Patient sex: M
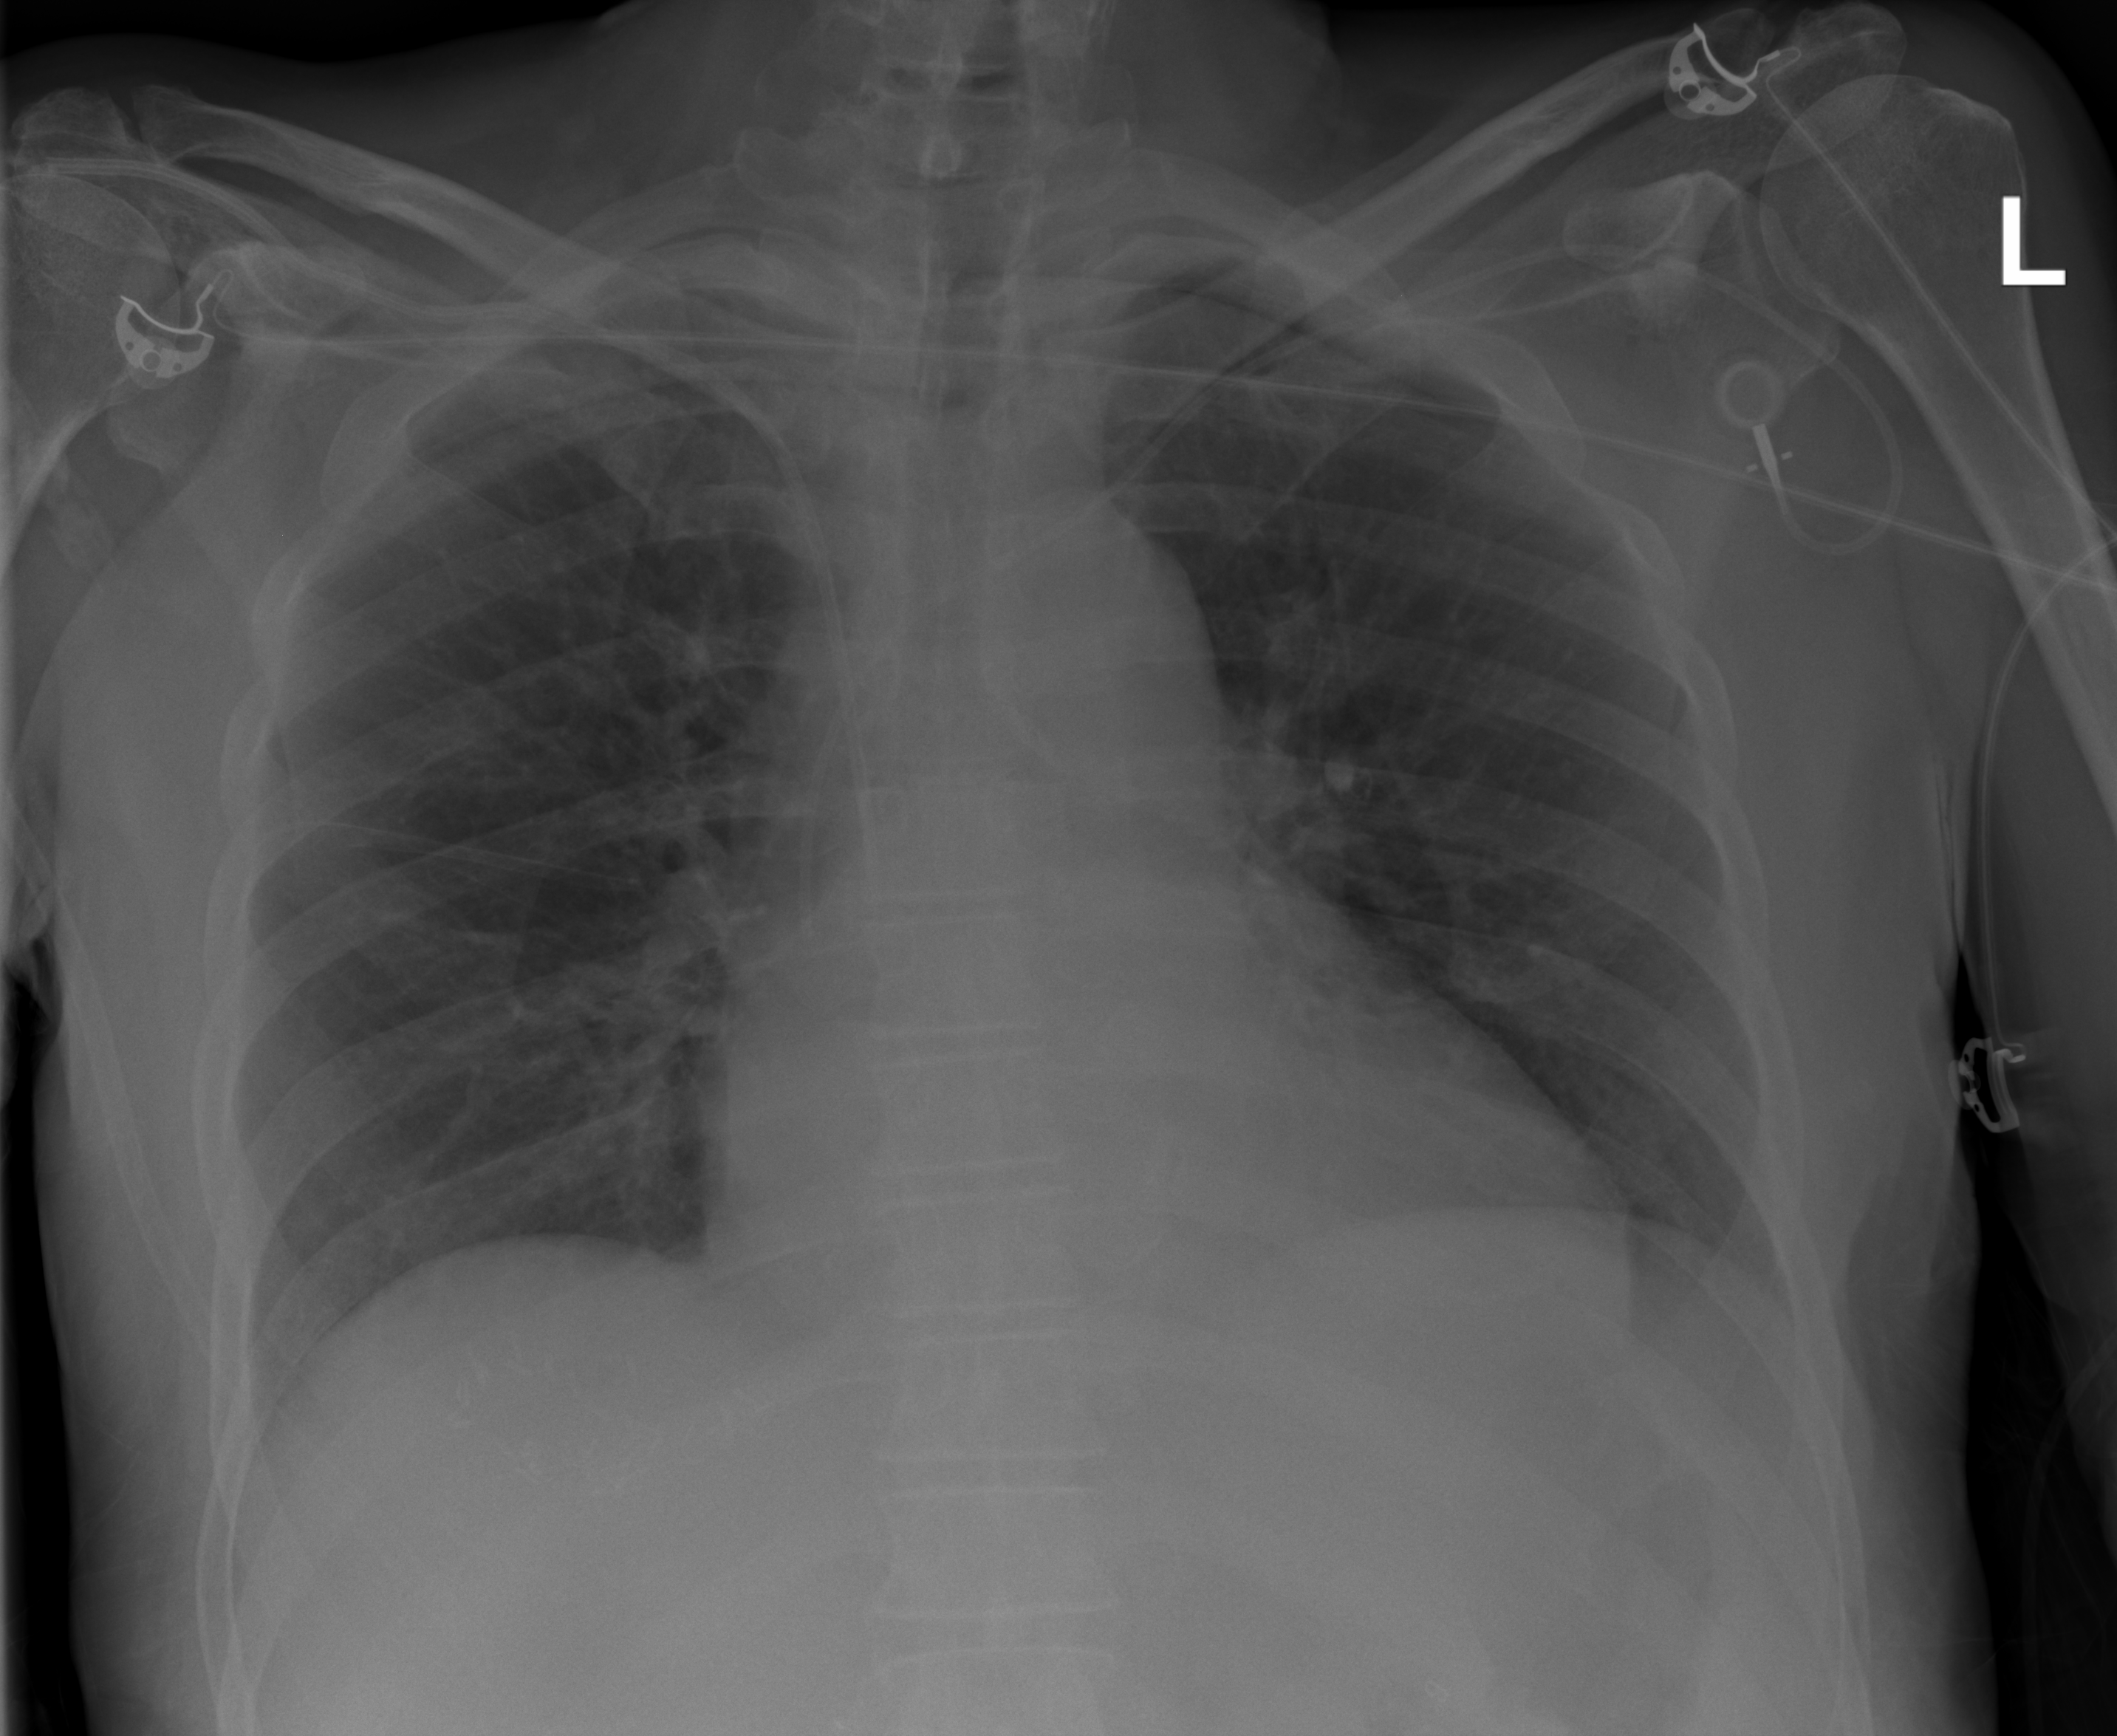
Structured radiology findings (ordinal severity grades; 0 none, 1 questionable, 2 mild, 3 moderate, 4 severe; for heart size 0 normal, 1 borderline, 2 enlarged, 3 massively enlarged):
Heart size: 1
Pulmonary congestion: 0
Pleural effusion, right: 0
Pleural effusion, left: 2
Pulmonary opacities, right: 0
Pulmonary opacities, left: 0
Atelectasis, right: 0
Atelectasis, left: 0